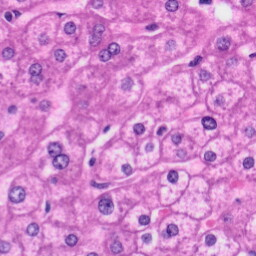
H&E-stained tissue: Liver